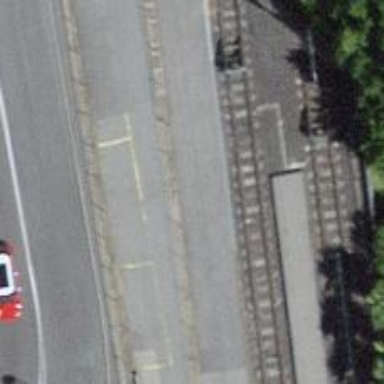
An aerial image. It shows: Railway buffer stop.